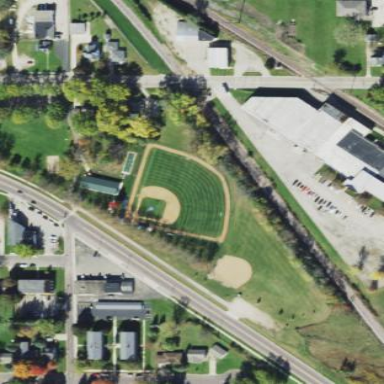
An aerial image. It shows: Baseball pitch for leisure land.